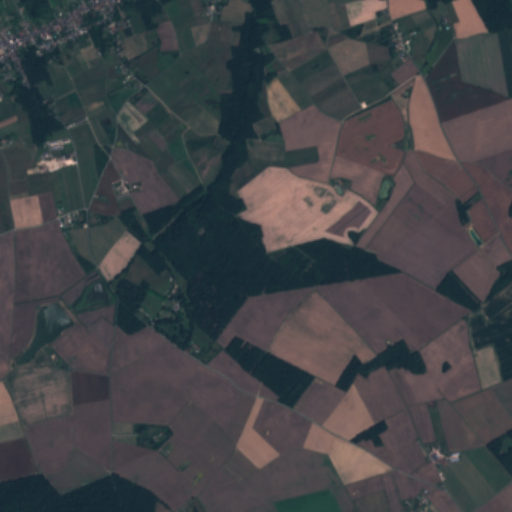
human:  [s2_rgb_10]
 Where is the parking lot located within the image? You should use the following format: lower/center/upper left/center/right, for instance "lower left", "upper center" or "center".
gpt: The parking lot is located in the upper left of the image.
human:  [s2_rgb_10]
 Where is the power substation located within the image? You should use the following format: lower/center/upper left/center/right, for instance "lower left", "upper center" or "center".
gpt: The power substation is located in the upper left of the image.
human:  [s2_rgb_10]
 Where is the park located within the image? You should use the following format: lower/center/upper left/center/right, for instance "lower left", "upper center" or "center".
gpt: There is no park in the image.